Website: lowes
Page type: cart
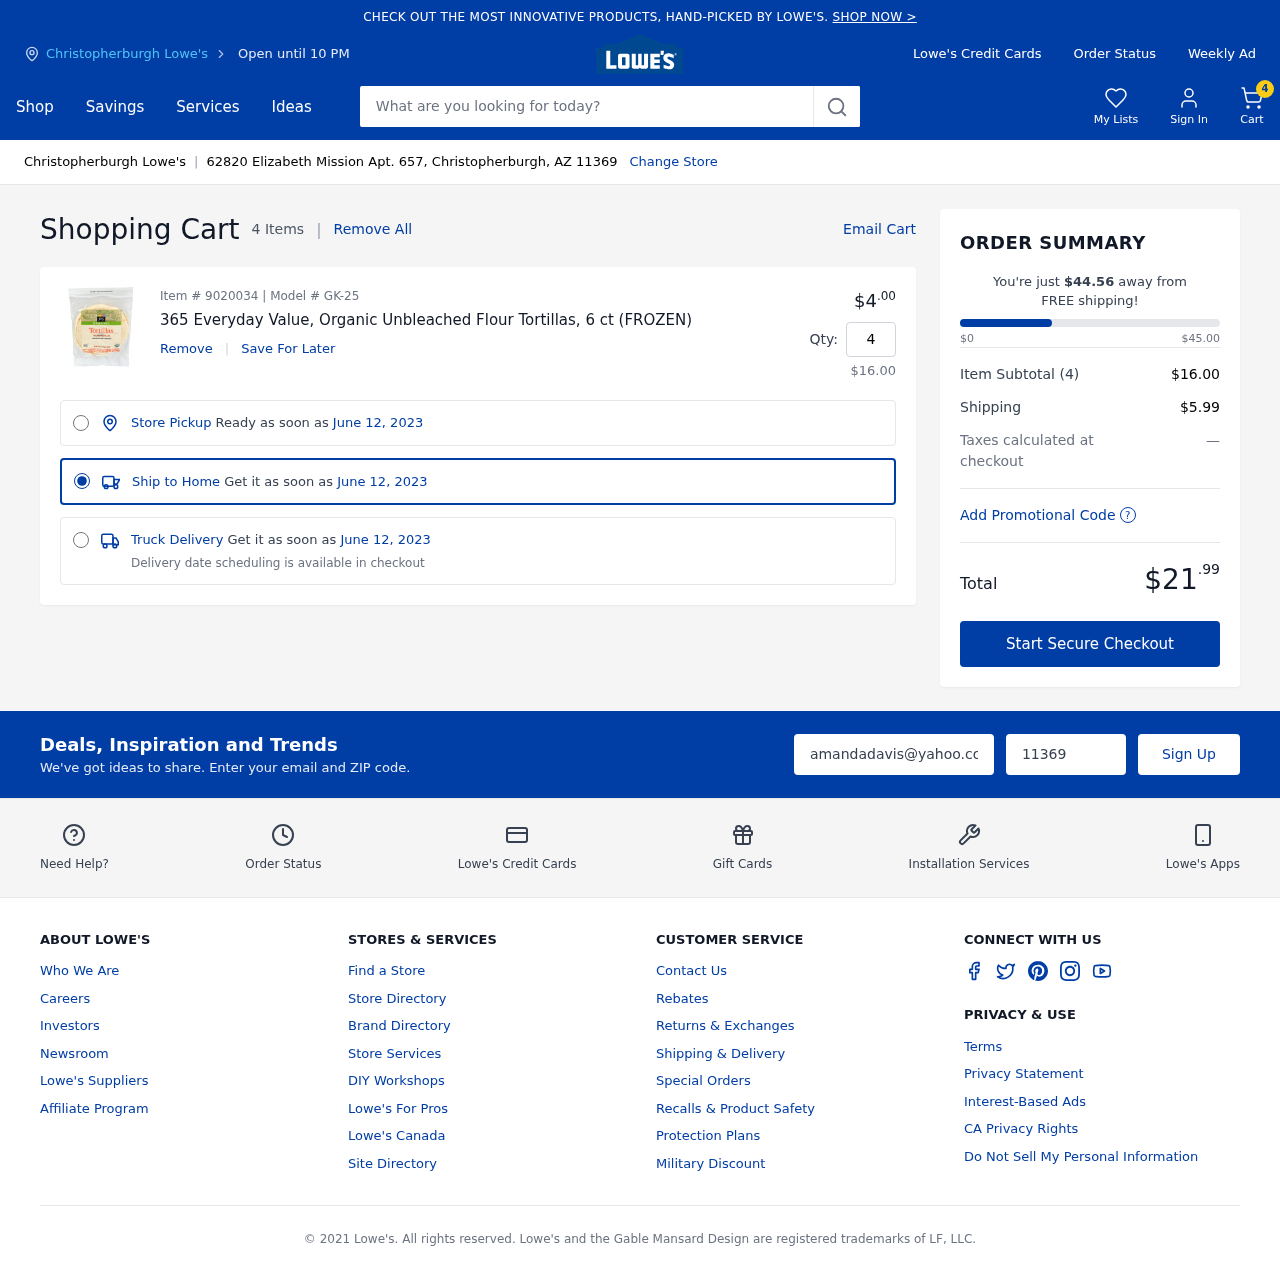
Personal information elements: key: PII_CITY
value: Christopherburgh Lowe's
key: PII_EMAIL
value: amandadavis@yahoo.com
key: PII_POSTCODE
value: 11369
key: PII_STREET
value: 62820 Elizabeth Mission Apt. 657
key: PII_CITY_STATE_ZIP
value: Christopherburgh, AZ 11369
Product elements: key: PRODUCT1_NAME
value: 365 Everyday Value, Organic Unbleached Flour Tortillas, 6 ct (FROZEN)
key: PRODUCT1_PRICE
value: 4
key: PRODUCT1_QUANTITY
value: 4
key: PRODUCT1_SUBTOTAL
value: $16.00
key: PRODUCT_ITEM_NUMBER
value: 9020034
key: PRODUCT_MODEL_NUMBER
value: GK-25
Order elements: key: ORDER_NUM_ITEMS
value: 4
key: ORDER_NUM_ITEMS
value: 4 Items
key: ORDER_DELIVERY_DATE
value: June 12, 2023
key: ORDER_SUBTOTAL
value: $16.00
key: ORDER_SHIPPING_COST
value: $5.99
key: ORDER_TOTAL
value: $21.99
Search elements: key: HEADER_SEARCH
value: What are you looking for today?